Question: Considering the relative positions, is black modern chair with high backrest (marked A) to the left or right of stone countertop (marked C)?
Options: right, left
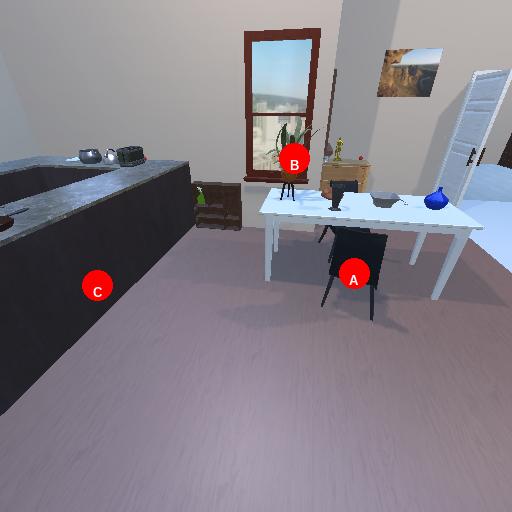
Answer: right